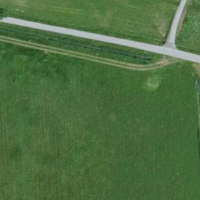
EUNIS habitat code: 24
Species observed at this site:
Milvus milvus